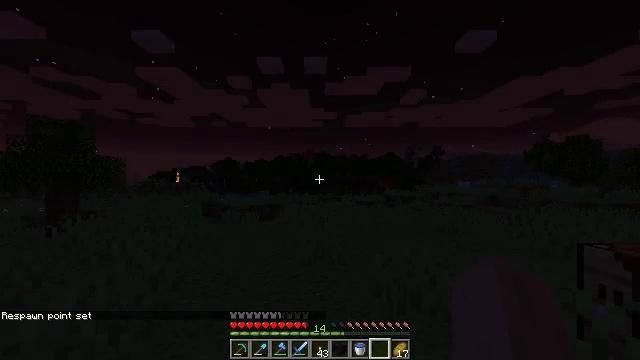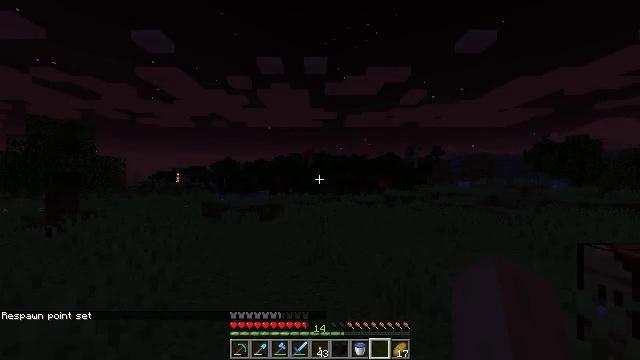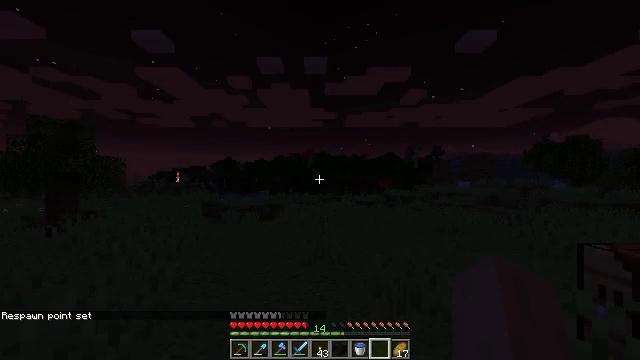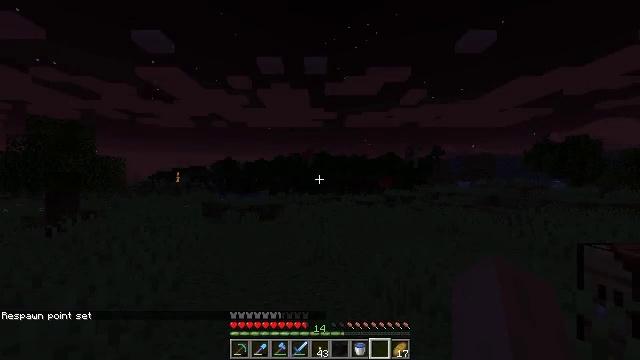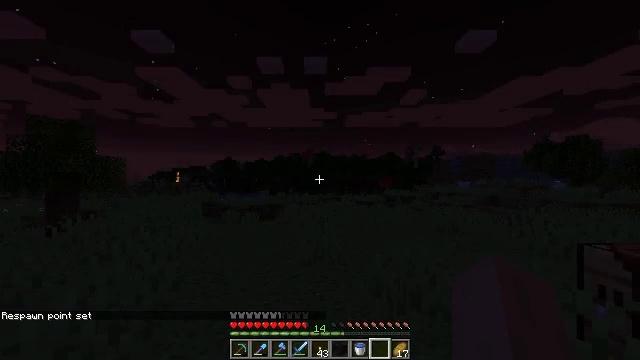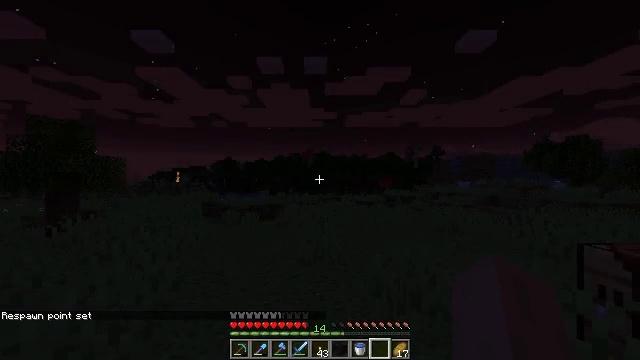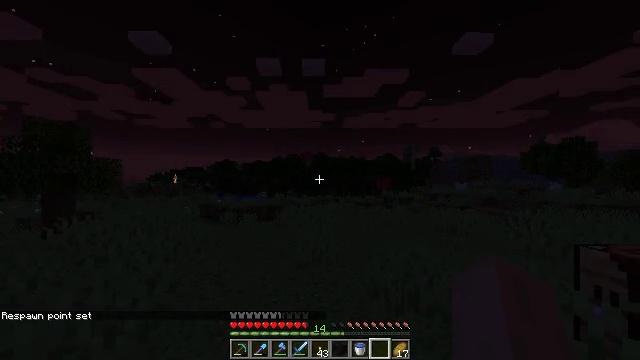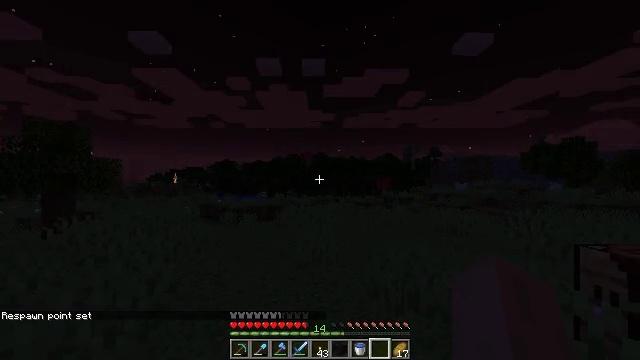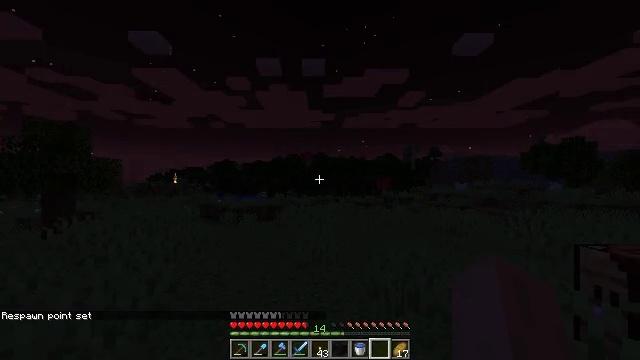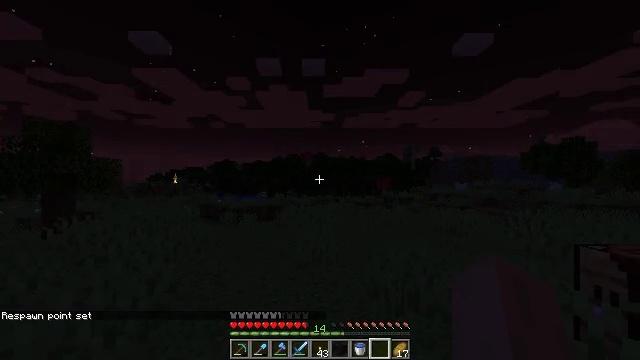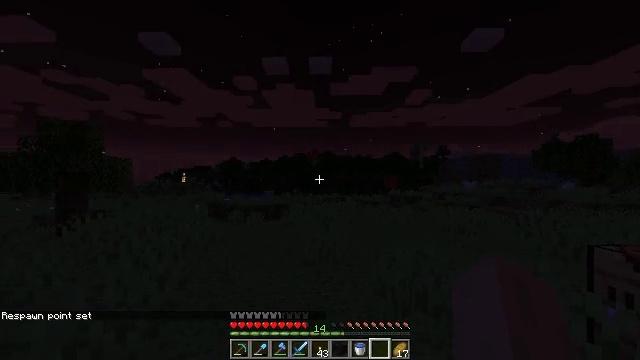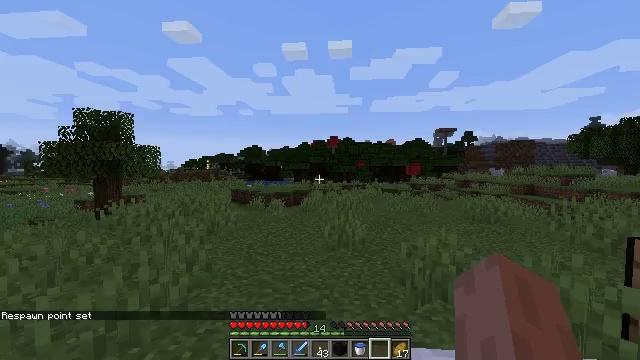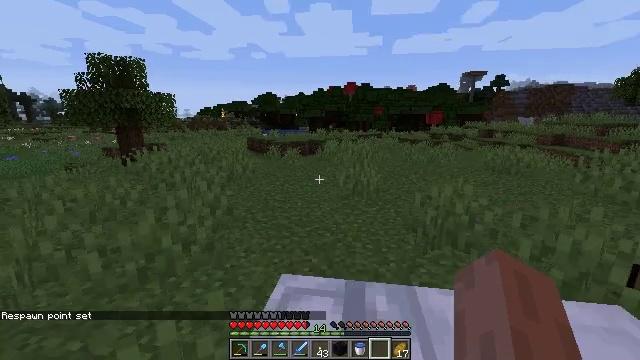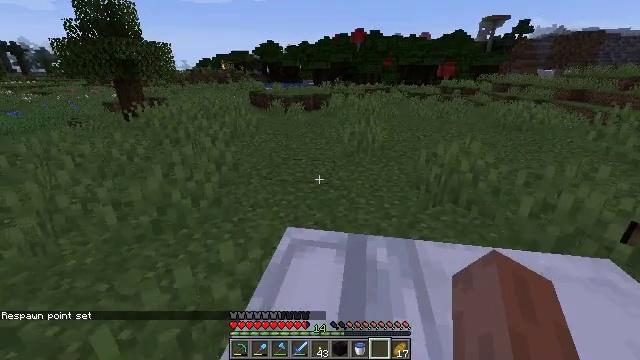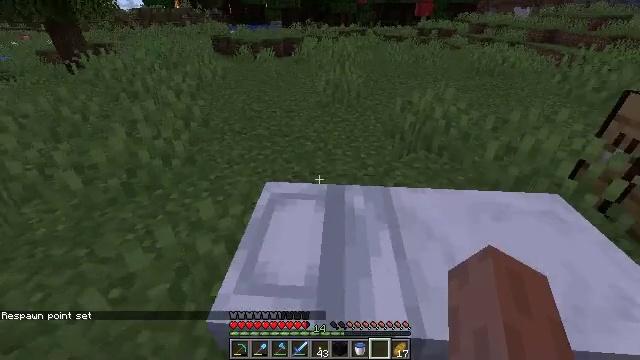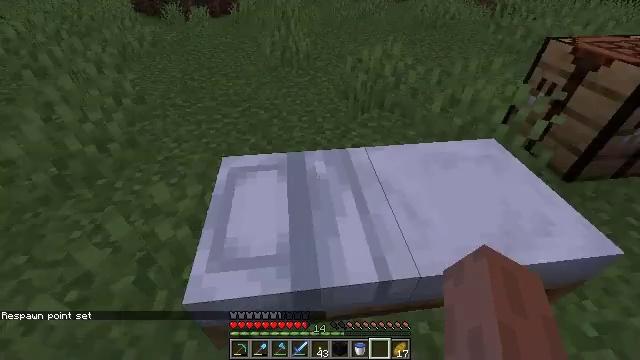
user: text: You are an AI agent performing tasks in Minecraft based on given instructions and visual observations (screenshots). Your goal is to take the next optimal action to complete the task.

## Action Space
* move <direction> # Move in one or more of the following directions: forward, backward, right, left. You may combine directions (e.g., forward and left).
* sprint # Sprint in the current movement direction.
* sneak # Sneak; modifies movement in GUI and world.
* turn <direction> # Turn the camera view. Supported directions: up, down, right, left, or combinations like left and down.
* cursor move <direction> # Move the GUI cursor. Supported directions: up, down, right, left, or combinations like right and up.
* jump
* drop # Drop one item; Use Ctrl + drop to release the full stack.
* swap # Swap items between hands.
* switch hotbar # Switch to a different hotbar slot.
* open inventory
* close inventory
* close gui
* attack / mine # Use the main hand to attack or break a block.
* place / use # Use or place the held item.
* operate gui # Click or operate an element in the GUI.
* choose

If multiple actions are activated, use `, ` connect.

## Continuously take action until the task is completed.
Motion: motion action
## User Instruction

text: Mine the white bed.
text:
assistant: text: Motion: no_op
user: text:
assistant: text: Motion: no_op
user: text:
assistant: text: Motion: no_op
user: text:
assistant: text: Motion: no_op
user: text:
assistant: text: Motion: no_op
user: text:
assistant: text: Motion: no_op
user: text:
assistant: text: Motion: no_op
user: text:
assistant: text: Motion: no_op
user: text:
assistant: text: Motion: no_op
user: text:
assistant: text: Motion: turn left
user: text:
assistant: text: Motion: turn left and down
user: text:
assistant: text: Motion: turn left and down
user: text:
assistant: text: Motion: turn left and down
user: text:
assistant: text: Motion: turn right and down
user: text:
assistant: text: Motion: turn right and down
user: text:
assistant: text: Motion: turn right and down
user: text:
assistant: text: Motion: turn right and down
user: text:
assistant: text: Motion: turn right and up
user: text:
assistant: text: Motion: turn right and up
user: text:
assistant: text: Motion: no_op
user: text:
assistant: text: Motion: no_op
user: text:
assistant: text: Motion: turn left and up
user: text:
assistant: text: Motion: turn left and up
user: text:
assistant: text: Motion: turn left and up
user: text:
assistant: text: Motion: turn left and up
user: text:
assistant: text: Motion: move back, turn left and up
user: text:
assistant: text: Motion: move back, turn up
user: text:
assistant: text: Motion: move back
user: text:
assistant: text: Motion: move back
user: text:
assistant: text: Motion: no_op